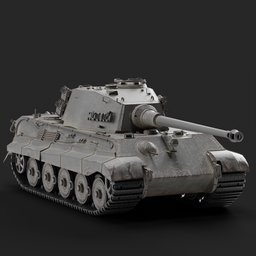
Label: mechanical